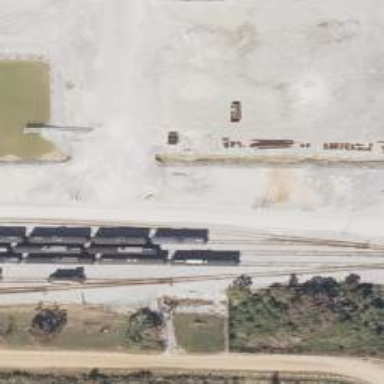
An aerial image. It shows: Rail spur service.